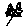
Label: cat